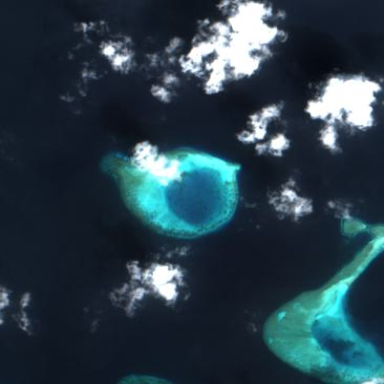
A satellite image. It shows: Natural coral reef.